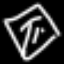
Label: diamond